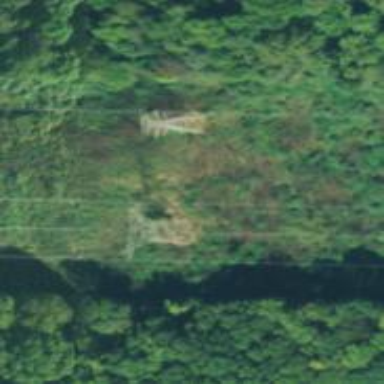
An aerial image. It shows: Lattice structure tower used for power transmission.